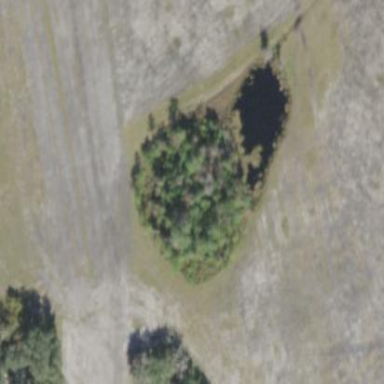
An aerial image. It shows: Swamp in wetland area.